Current action and preconditions to check: trajectory_clear

Your task: For each precondition in the list above, predict whether it will hold at this action.

Consider the current scene as observed from the mobile robot's camera, and analyze the predicted future states of all dynamic agents (e.g., people, animals, vehicles, or any moving entities) within the NEXT SECOND.

IMPORTANT: Only answer "very likely" if you are absolutely certain—based on strong, clear evidence—that a dynamic agent will violate the precondition in the predicted future state. Do NOT answer "very likely" for unlikely, ambiguous, or low-probability risks.

Ask yourself for each precondition: Is there a high probability, with clear and convincing evidence, that the predicted future states of any dynamic agent will interfere with the predicted future state of the currently executing action within the NEXT SECOND, causing that precondition to fail?

Assess the risk level based on these predictions. Use "likely" or "very likely" if motions create a clear risk of interference.

Use "neutral" or "improbable" if agents are nearby but their predicted paths are clearly diverging or non-conflicting.

Failure Risk Categories: "very improbable", "improbable", "neutral", "likely", "very likely"

Answer Format: Output ONLY the probability_of_failure value from these categories: "very improbable", "improbable", "neutral", "likely", "very likely"

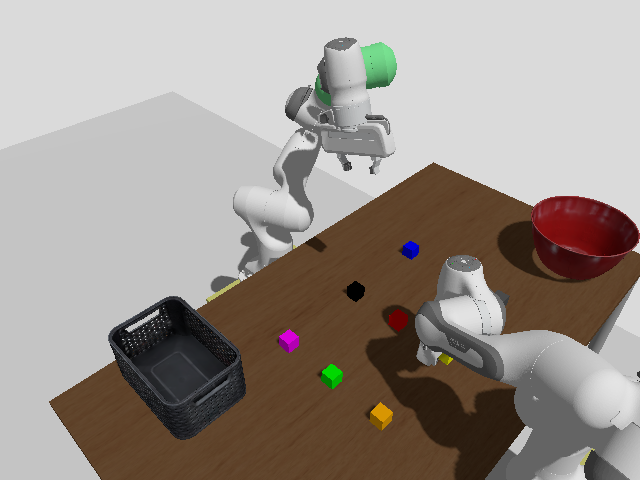

Answer: very improbable